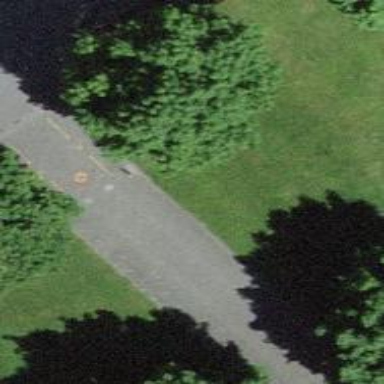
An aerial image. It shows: Bollard.